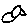
Label: bird